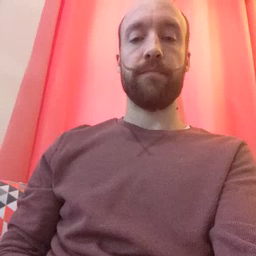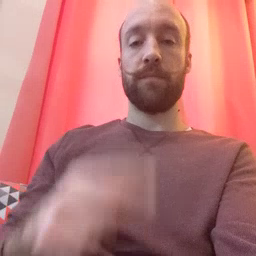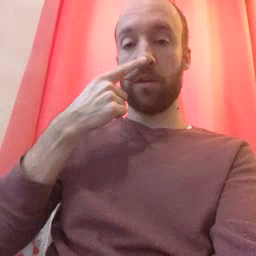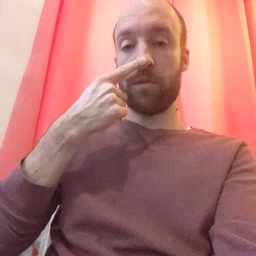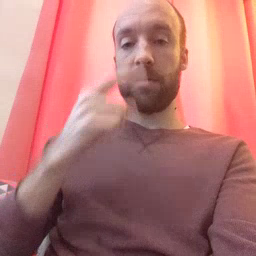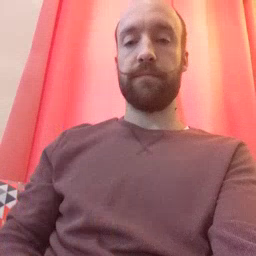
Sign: nose